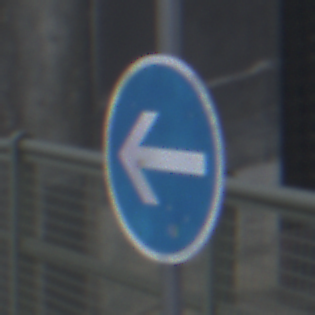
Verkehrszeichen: VorgeschriebeneFahrtrichtungHierLinks
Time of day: MorningAfternoon
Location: Outdoor (Suburban)
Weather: Overcast
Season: NotSpecified
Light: Natural